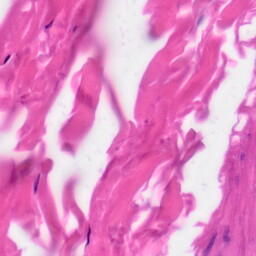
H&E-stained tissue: Skin